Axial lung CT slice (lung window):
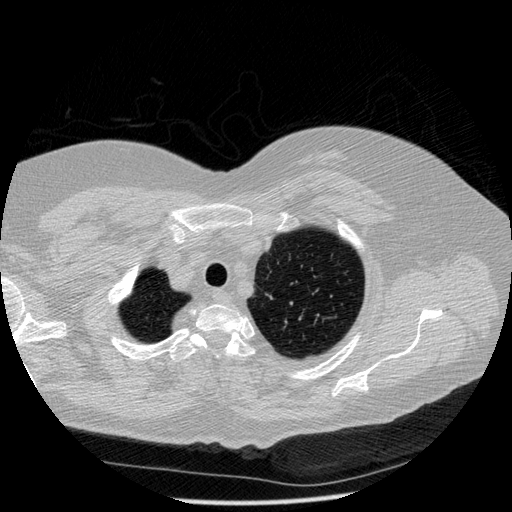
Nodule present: no